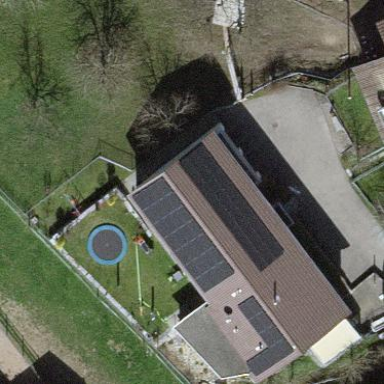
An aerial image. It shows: Solar power generator using photovoltaic panels.